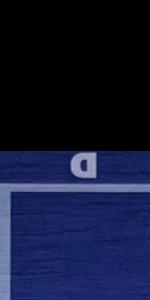
Label: Empty